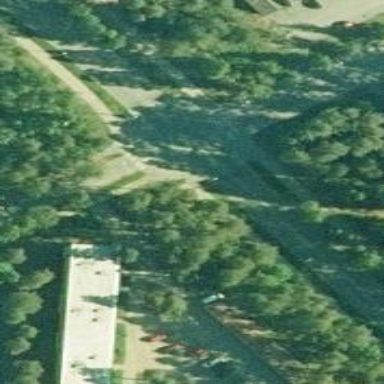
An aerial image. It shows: Marked crossing on the road.